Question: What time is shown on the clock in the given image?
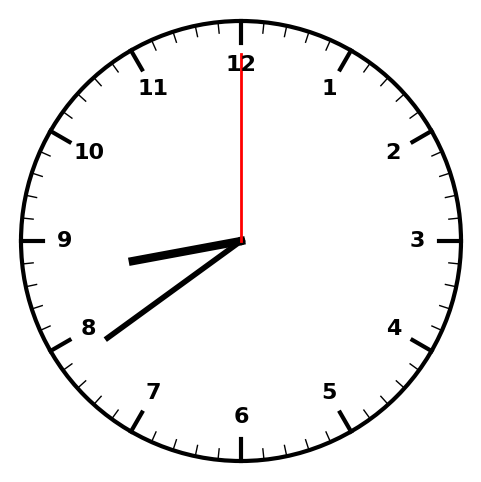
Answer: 08:39:00